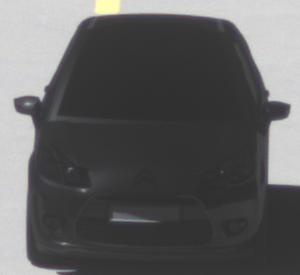
Make: Citroen
Model: C3 1.1
Detailed model: C3 (II)
Model produced from: 2010/01
Model produced until: 2012/03
Doors: 5
Color: black
Road condition: dry road
Daytime: midday
Contrast: high contrast